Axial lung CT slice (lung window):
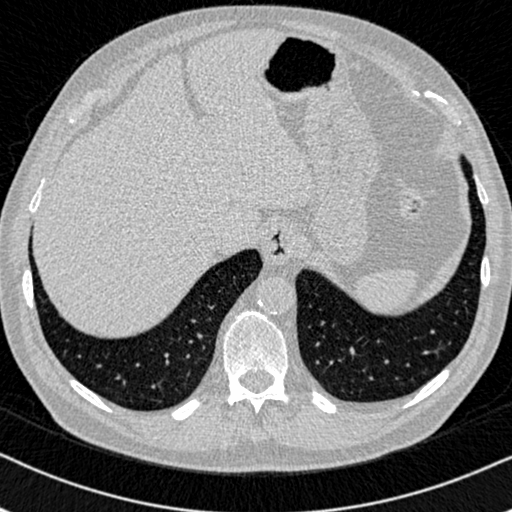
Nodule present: no